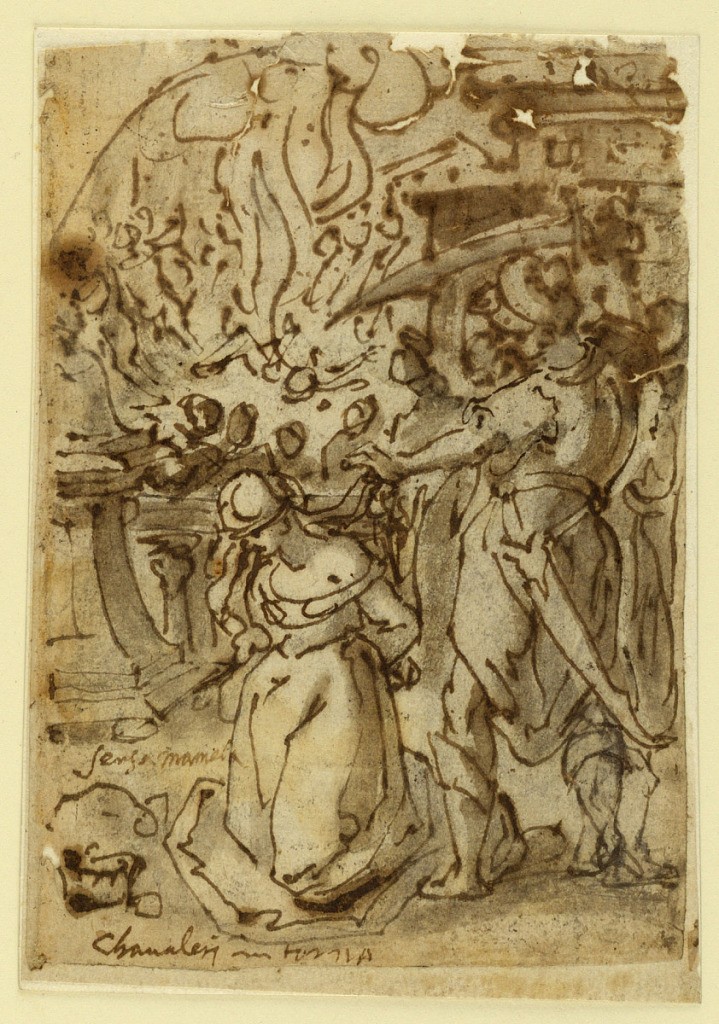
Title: The Martyrdom of Saint Barbara
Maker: Jan van der Straet, called Stradanus, Flemish, 1523–1605
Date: ca. 1580 – 1594
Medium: Recto: pen and brown ink, brush and brown and black washes over black chalk on laid paper Verso: black chalk on laid paper
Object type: Drawing
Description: Recto: St. Barbara kneels in the foreground, center. Dioscorus, her father,
stands behind her and to the right. He lifts her hair with his left hand and
raises a sword with his right. In the background are spectators behind a
balustrade and a house at left. A fire burns beyond.

Verso: Indistinct sketch, perhaps indicating a painting framed by an
architectural surround, possibly a chapel wall. There is an arch at the top
and a rectangular, altar-like structure at the bottom center.